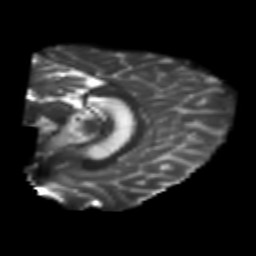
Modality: T2w
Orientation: sagittal
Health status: healthy
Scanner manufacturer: philips
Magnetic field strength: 3 T
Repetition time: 6.964 s
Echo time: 0.092 s